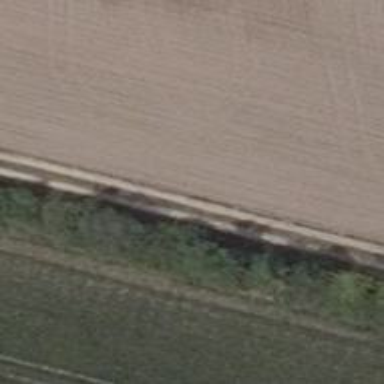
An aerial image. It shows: Track road with grade3 tracktype.